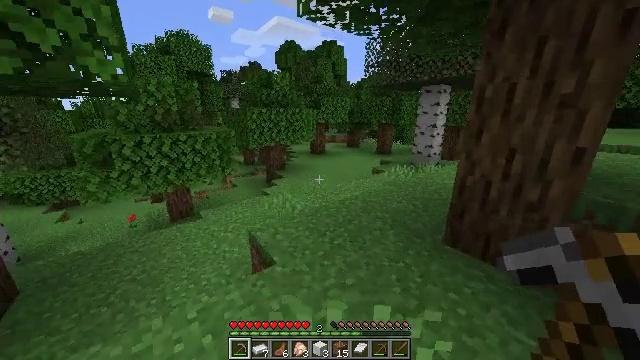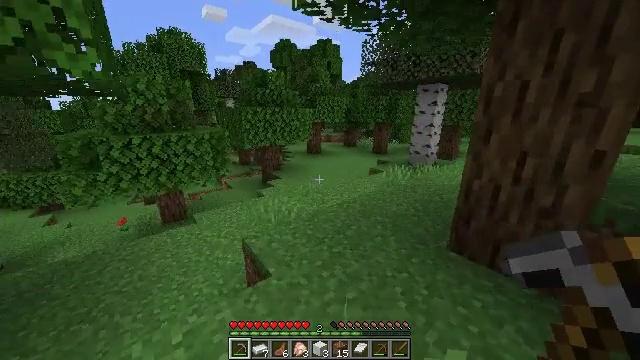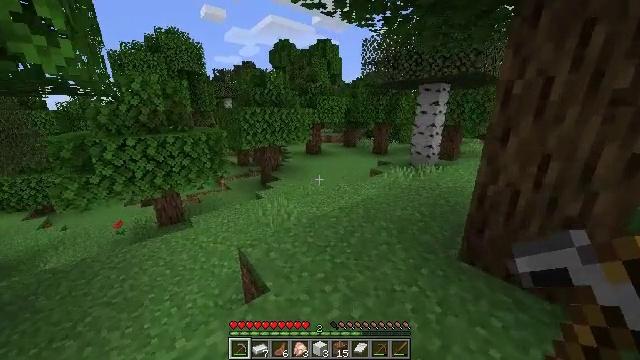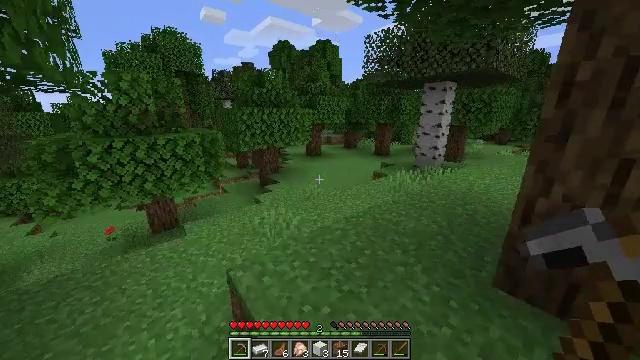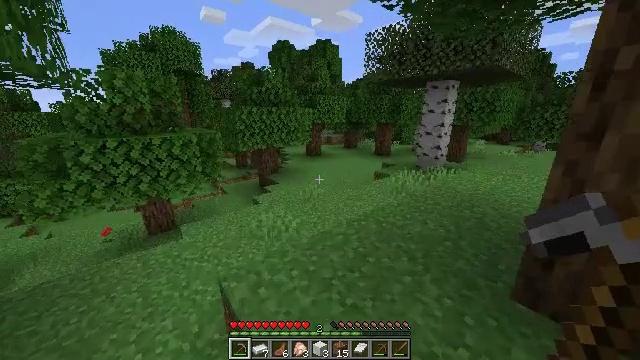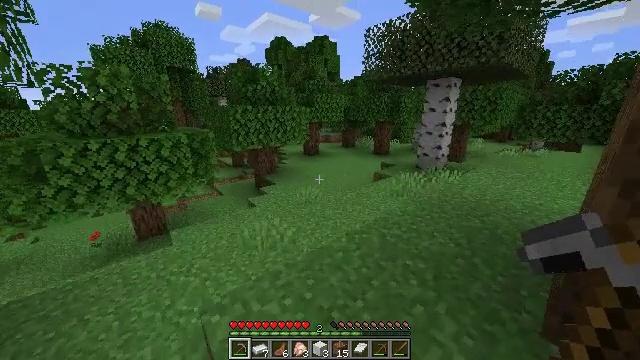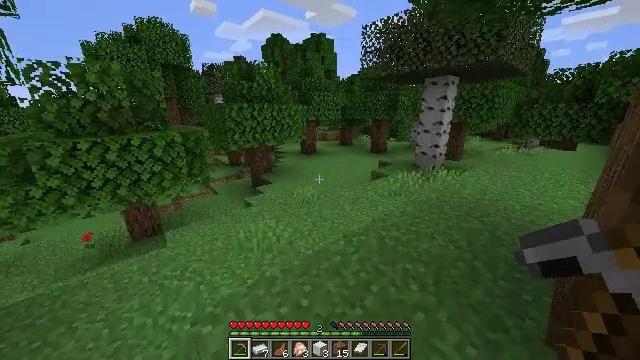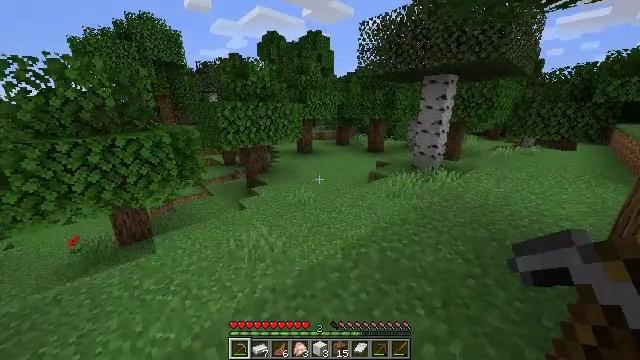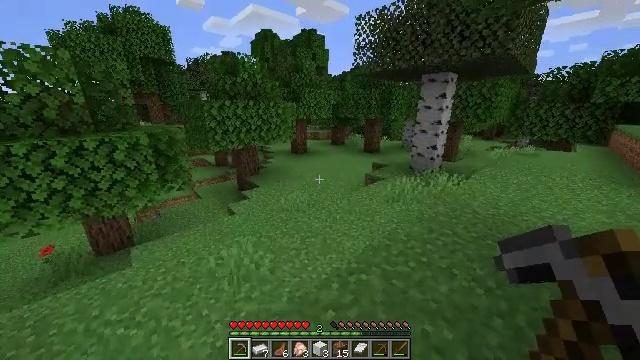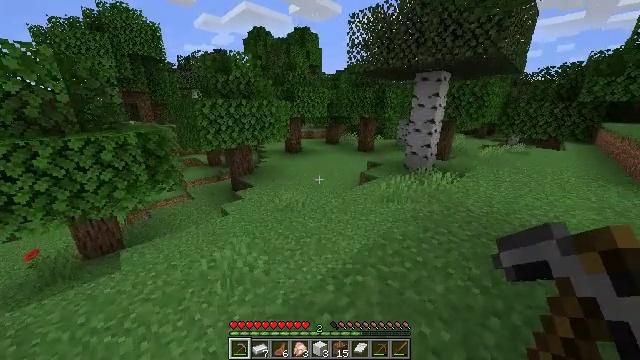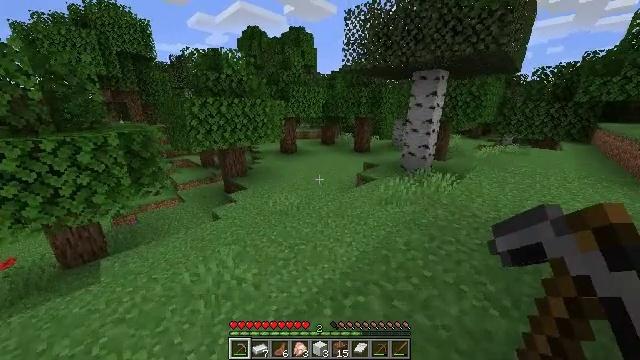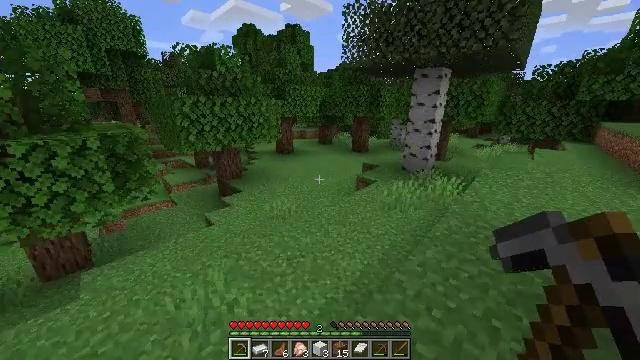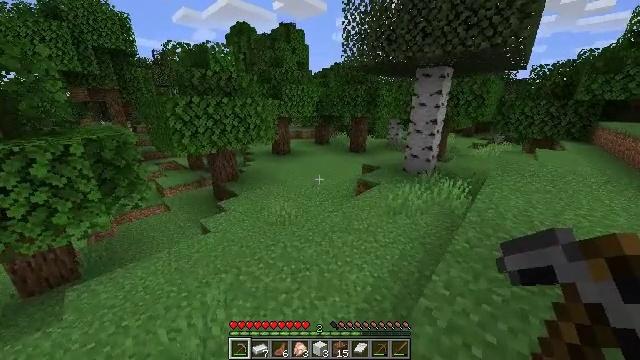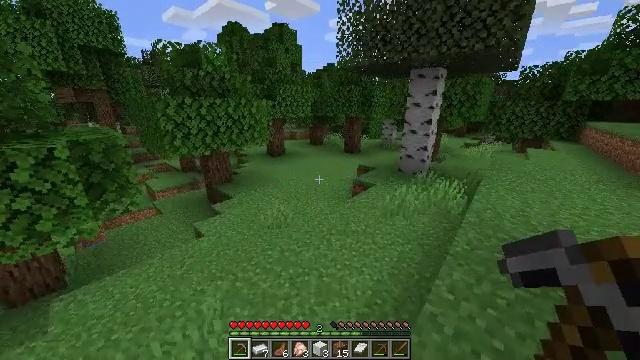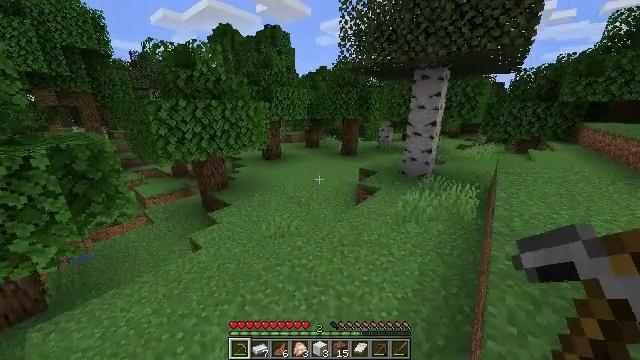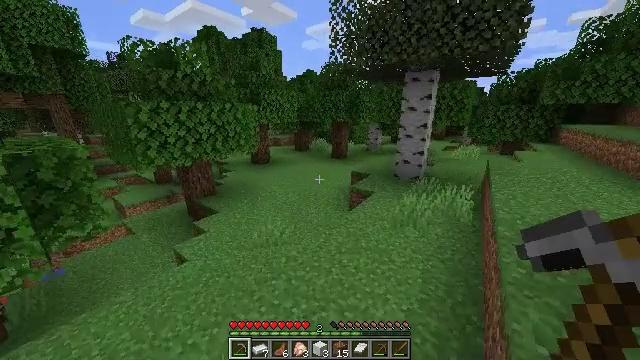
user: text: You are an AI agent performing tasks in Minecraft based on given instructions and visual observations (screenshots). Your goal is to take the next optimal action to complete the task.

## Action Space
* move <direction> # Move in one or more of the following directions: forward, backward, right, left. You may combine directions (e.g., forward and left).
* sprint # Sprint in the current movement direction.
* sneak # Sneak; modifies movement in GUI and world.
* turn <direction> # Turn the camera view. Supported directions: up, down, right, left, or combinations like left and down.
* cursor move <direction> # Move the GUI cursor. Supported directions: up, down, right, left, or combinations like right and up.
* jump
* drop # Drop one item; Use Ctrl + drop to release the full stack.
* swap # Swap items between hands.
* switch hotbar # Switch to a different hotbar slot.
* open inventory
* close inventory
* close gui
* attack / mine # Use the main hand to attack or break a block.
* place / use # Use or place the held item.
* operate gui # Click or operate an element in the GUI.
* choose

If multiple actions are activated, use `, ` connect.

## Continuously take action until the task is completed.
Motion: motion action
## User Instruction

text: Gather the chest from its place.
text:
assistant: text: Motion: move forward, turn right
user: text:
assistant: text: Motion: move forward
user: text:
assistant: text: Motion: move forward
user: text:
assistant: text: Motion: move forward
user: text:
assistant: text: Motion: move forward
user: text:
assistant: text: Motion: move forward
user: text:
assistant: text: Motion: move forward
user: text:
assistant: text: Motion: move forward, turn right
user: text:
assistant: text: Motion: move forward, turn right
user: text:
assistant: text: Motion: move forward, turn right
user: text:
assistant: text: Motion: move forward and move left
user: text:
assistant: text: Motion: move forward and move left, turn right
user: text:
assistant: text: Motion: move forward and move left, turn right
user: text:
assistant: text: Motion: move forward and move left, turn right
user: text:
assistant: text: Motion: move forward, turn right
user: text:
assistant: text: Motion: move forward, turn right
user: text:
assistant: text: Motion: move forward, turn right
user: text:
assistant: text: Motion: move forward
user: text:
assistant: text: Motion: move forward
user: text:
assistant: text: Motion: move forward
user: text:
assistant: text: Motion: move forward
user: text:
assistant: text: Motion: move forward, turn left
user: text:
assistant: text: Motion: move forward, turn left and down
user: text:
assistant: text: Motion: move forward
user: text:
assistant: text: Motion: move forward
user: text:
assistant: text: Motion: move forward
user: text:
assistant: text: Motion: move forward
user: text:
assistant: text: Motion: move forward
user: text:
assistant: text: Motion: move forward
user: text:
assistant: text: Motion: move forward